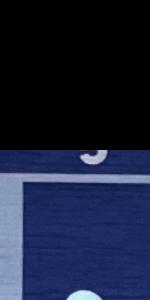
Label: Empty